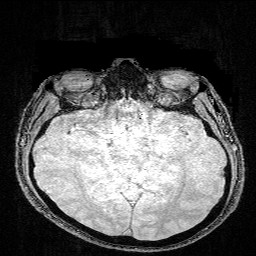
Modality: FLASH
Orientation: coronal
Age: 30
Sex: male